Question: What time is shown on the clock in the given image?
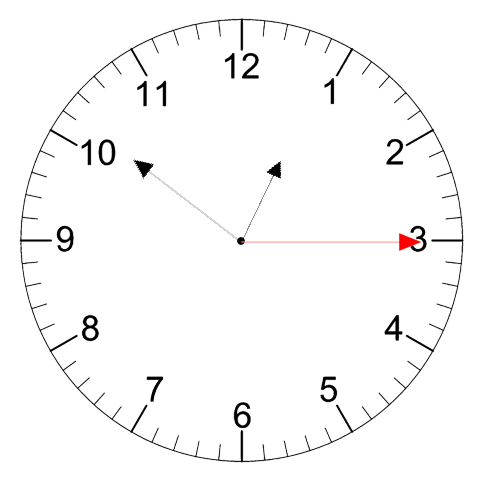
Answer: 12:51:15